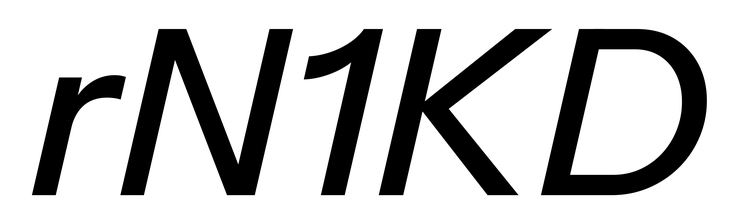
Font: InstrumentSans-Italic_Medium_Italic